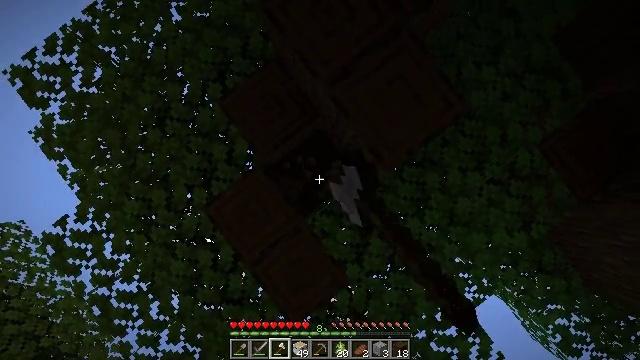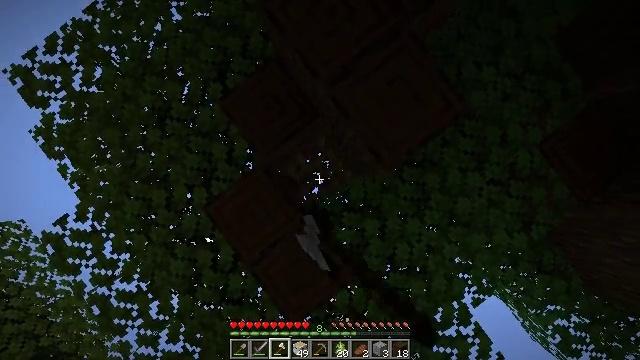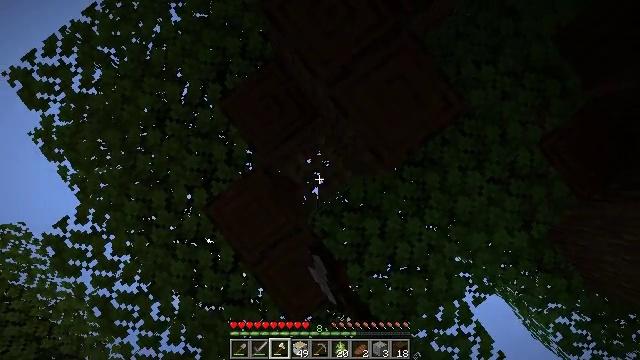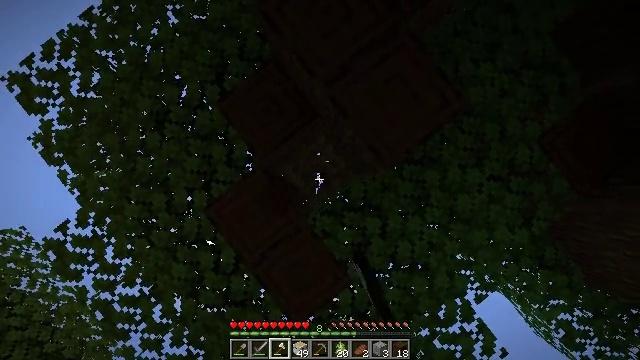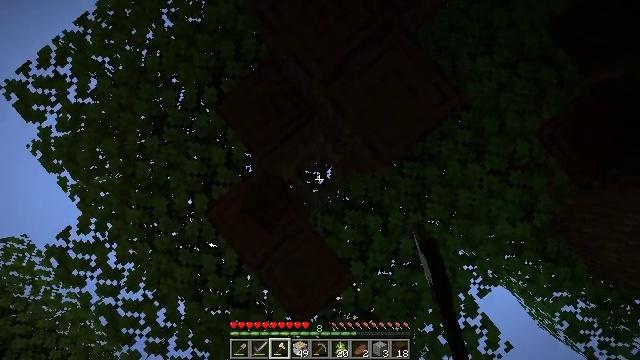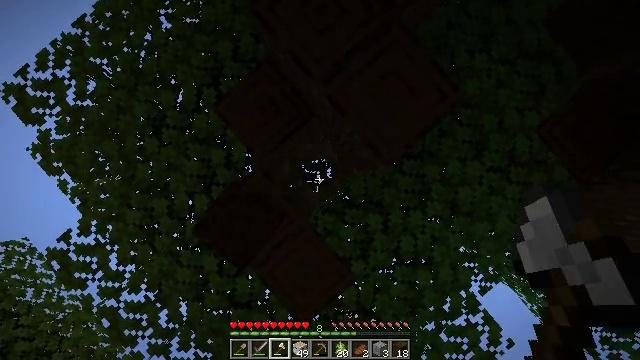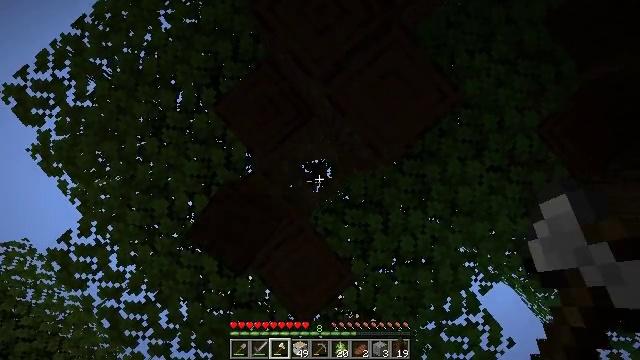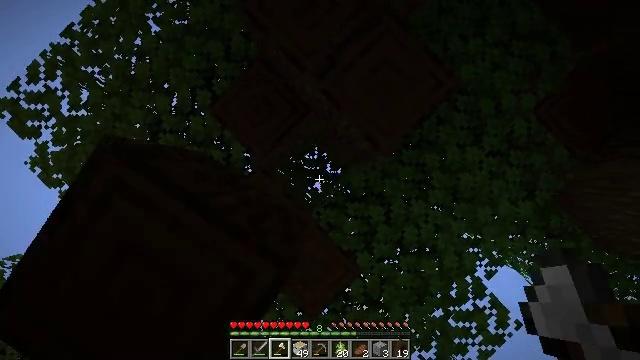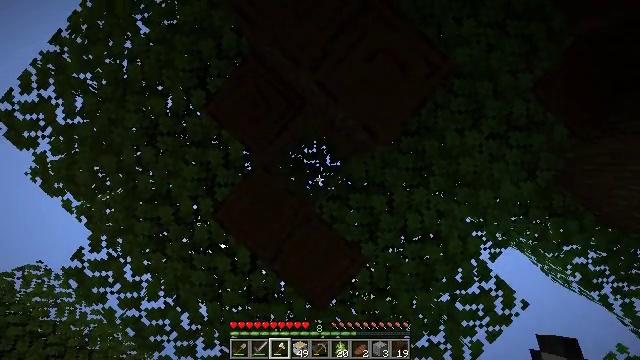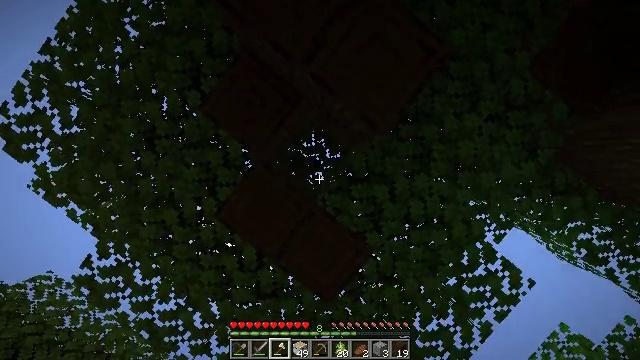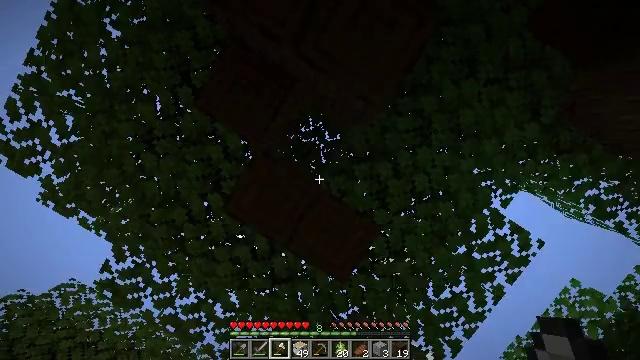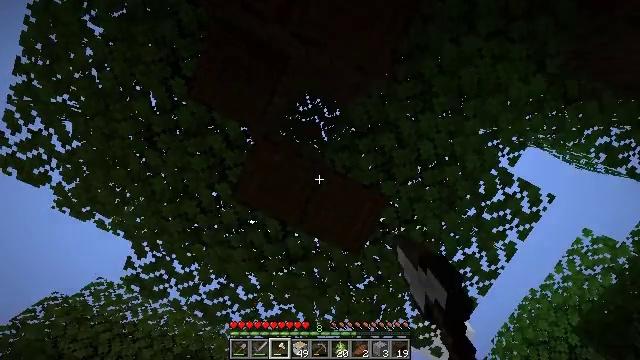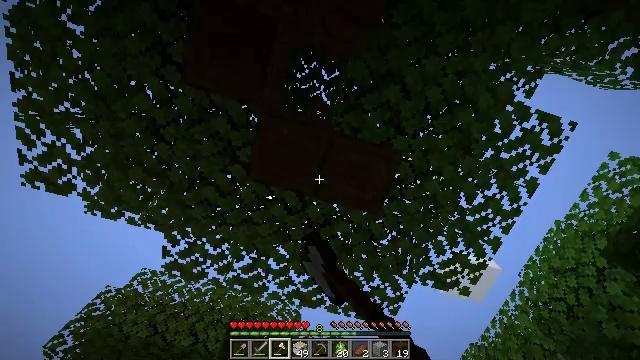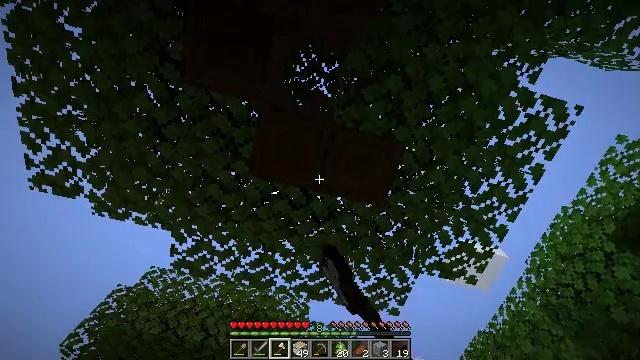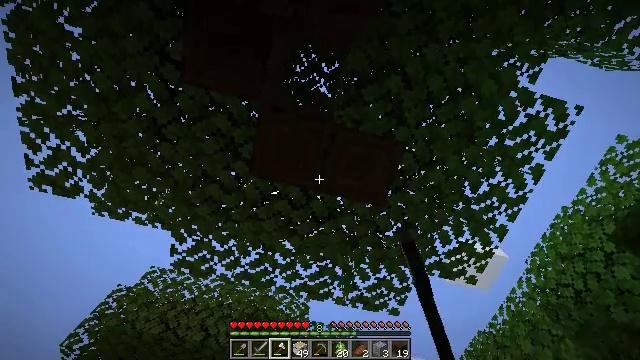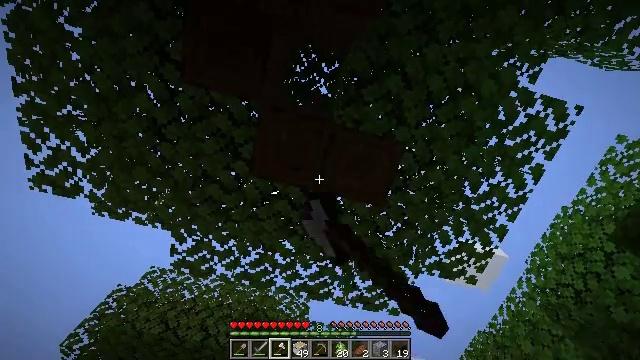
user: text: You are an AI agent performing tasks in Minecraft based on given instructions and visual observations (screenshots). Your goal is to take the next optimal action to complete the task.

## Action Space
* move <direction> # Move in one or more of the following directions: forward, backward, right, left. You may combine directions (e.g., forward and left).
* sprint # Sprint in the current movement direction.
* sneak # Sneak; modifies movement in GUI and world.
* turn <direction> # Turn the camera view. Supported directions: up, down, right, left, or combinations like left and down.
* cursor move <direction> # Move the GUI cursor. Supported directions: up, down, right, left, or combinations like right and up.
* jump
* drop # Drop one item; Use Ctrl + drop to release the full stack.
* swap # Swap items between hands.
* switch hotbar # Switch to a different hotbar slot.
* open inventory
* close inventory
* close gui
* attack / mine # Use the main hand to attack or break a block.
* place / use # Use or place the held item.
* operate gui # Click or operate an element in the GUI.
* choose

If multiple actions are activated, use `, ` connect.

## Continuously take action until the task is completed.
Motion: motion action
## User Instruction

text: Break the dark oak log in the forest.
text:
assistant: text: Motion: attack / mine
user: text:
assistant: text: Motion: attack / mine
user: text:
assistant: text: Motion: attack / mine
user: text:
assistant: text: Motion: turn left, attack / mine
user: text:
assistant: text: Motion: attack / mine
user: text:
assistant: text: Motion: attack / mine
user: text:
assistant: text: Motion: turn left and down, attack / mine
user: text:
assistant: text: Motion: turn left and down, attack / mine
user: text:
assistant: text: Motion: turn left and down, attack / mine
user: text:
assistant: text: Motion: turn left and down, attack / mine
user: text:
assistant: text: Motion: turn left and down, attack / mine
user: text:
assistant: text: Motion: turn left and down, attack / mine
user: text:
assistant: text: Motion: turn left and down, attack / mine
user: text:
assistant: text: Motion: attack / mine
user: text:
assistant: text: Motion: attack / mine
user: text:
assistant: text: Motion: attack / mine
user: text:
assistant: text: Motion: attack / mine
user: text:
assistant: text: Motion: attack / mine
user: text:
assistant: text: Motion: attack / mine
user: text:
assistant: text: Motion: attack / mine
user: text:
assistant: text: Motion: attack / mine
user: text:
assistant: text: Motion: attack / mine
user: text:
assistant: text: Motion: attack / mine
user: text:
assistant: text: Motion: attack / mine
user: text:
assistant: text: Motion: attack / mine
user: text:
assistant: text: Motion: turn right, attack / mine
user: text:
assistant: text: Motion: turn right, attack / mine
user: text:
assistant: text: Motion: turn right, attack / mine
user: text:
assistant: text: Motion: turn right, attack / mine
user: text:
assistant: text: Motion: turn right, attack / mine